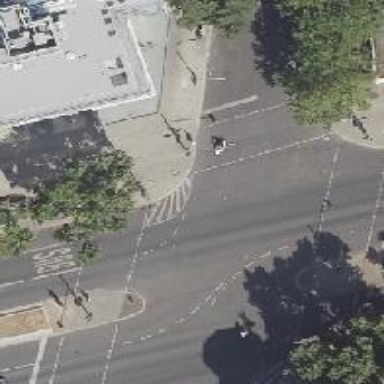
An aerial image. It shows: Sidewalk along the footway.